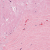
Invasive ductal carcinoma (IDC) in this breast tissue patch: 0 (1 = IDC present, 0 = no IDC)